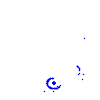
Particle: proton